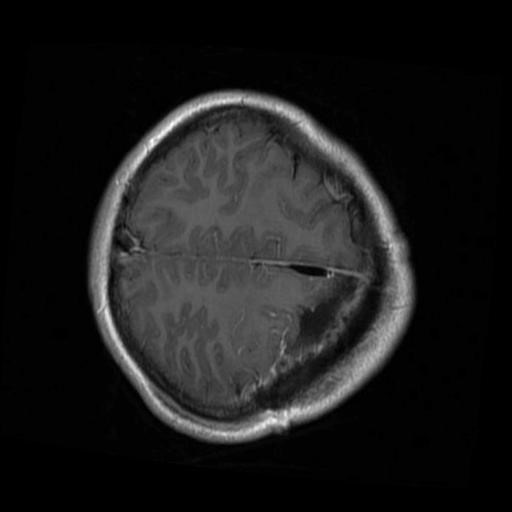
Label: brain_glioma